Question: i want to make graph network from incidence Matrix, but i don't have an incidence Matrix,
i have just a simple Matrix.so my question is: how to convert a simple Matrix to a incidence Matrix to draw a graph network with python?

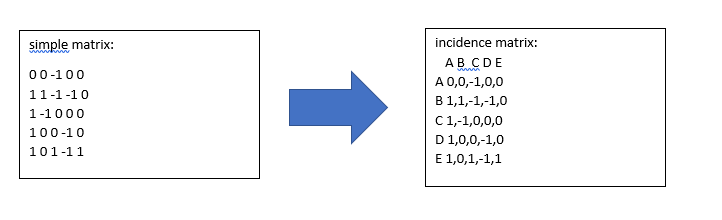
Answer: Both matrices are adjacency matrices. The most important thing is to know that they are different datatypes:
'''
import pandas as pd
import numpy as np
adjacency = [[0,0,-1,0,0], [1,1,-1,-1,0], [1,-1,0,0,0], [1,0,0,-1,0], [1,0,1,-1,1]]
df = pd.DataFrame(adjacency, columns = ['A','B','C','D','E'], index = ['A','B','C','D','E'])
'''
This results in different methods of handling incidencies as well as different structure of graph:
<URL>
As you can note easily, first method uses automatic assignment of node labels to indices 0, 1, 2, 3, 4.
Another surprising facts: you don't need to collect weights manually. They are stored in 'weight' attribute of edges.
### Usage:
You can access edge attributes with 'nx.get_edge_attributes(G, 'weight')'. This is my simplified version of diagram structure:
'''
G = nx.from_pandas_adjacency(df)
pos = nx.circular_layout(G)
nx.draw(G, pos, with_labels=True, bbox = dict(fc="lightgreen", ec="black", boxstyle="circle", lw=3),
width=2, arrowsize=30)
nx.draw_networkx_edge_labels(G, pos, edge_labels = nx.get_edge_attributes(G, 'weight'))
plt.show()
'''